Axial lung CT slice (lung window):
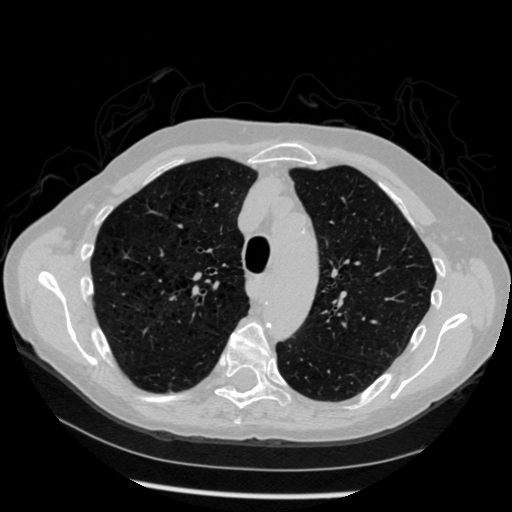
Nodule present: no